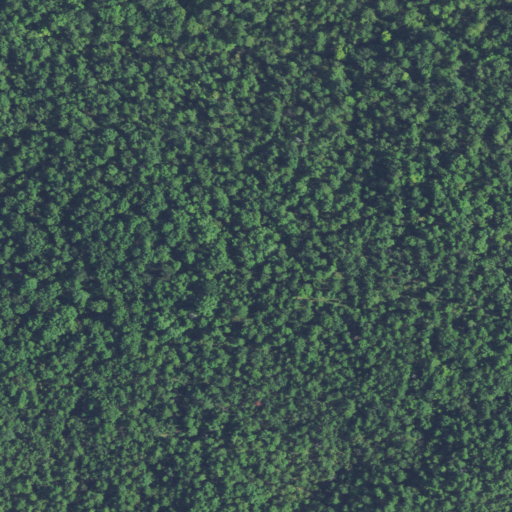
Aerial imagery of ridge(s) in Oklahoma named Slapover Ridge containing deciduous forest, mixed forest, open development, and evergreen forest